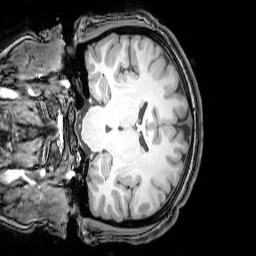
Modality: T1w
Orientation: coronal
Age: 21
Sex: female
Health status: healthy
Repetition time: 0.081 s
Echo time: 0.037 s